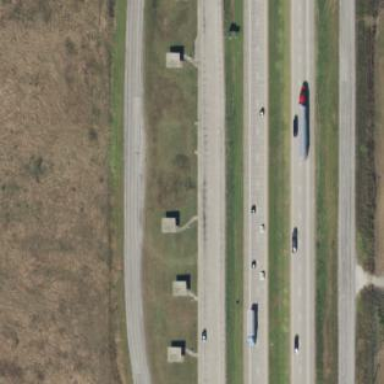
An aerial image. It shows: Rest area on the road.